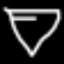
Label: diamond